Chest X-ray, PA view. Patient: 40 years old, sex M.
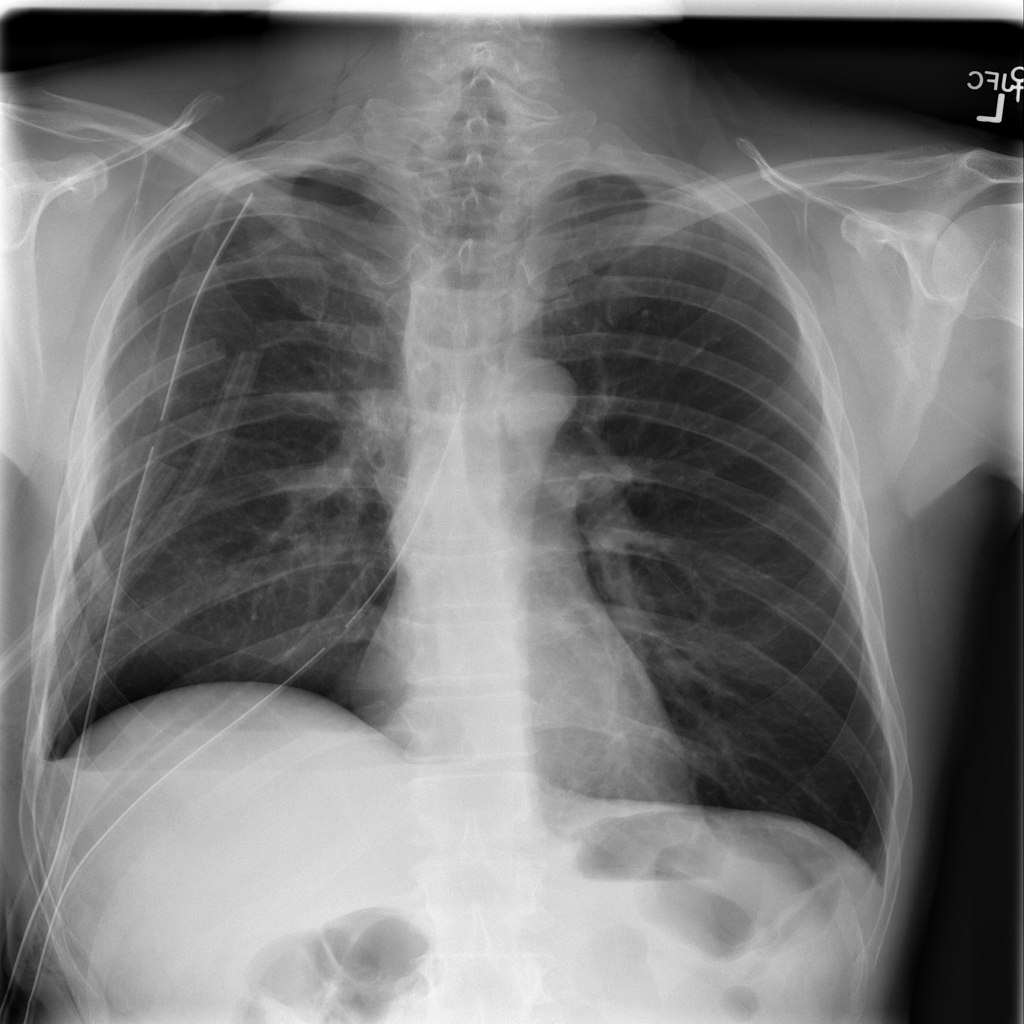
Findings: Pneumothorax